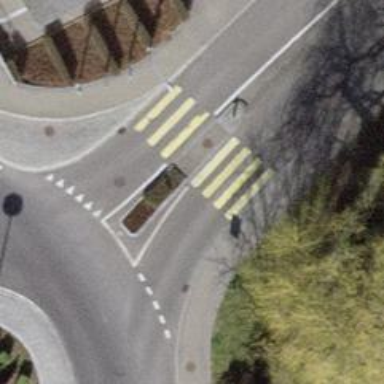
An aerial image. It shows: Traffic calming island.